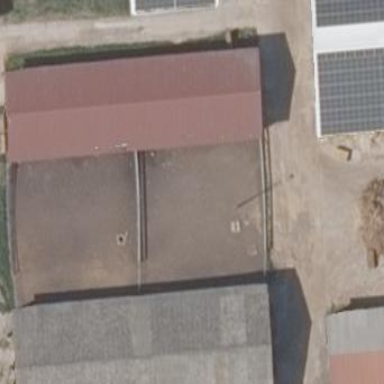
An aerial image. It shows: Farm auxiliary building.